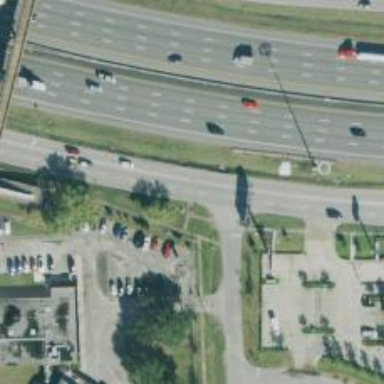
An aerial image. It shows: Secondary road with frontage road.